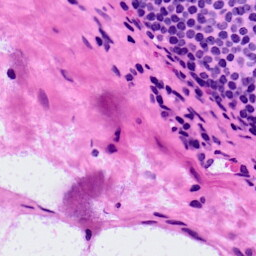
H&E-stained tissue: LymphNode